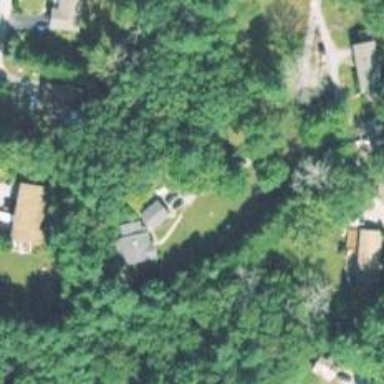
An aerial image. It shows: Residential driveway used as service road.